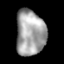
Tissue: lung
Cell type: Others
Senescence score: 0.2364
Nuclear area (px): 1305
Mean DAPI intensity: 162.231